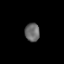
Tissue: lung
Cell type: Epithelial cells
Senescence score: 0.204
Nuclear area (px): 271
Mean DAPI intensity: 103.863